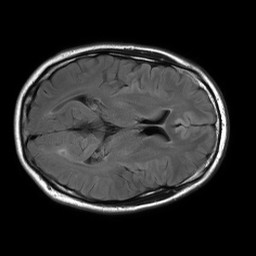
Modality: FLAIR
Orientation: axial
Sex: male
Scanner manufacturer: philips
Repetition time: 11 s
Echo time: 0.125 s